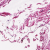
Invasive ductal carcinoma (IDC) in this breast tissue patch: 0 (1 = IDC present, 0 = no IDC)